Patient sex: M
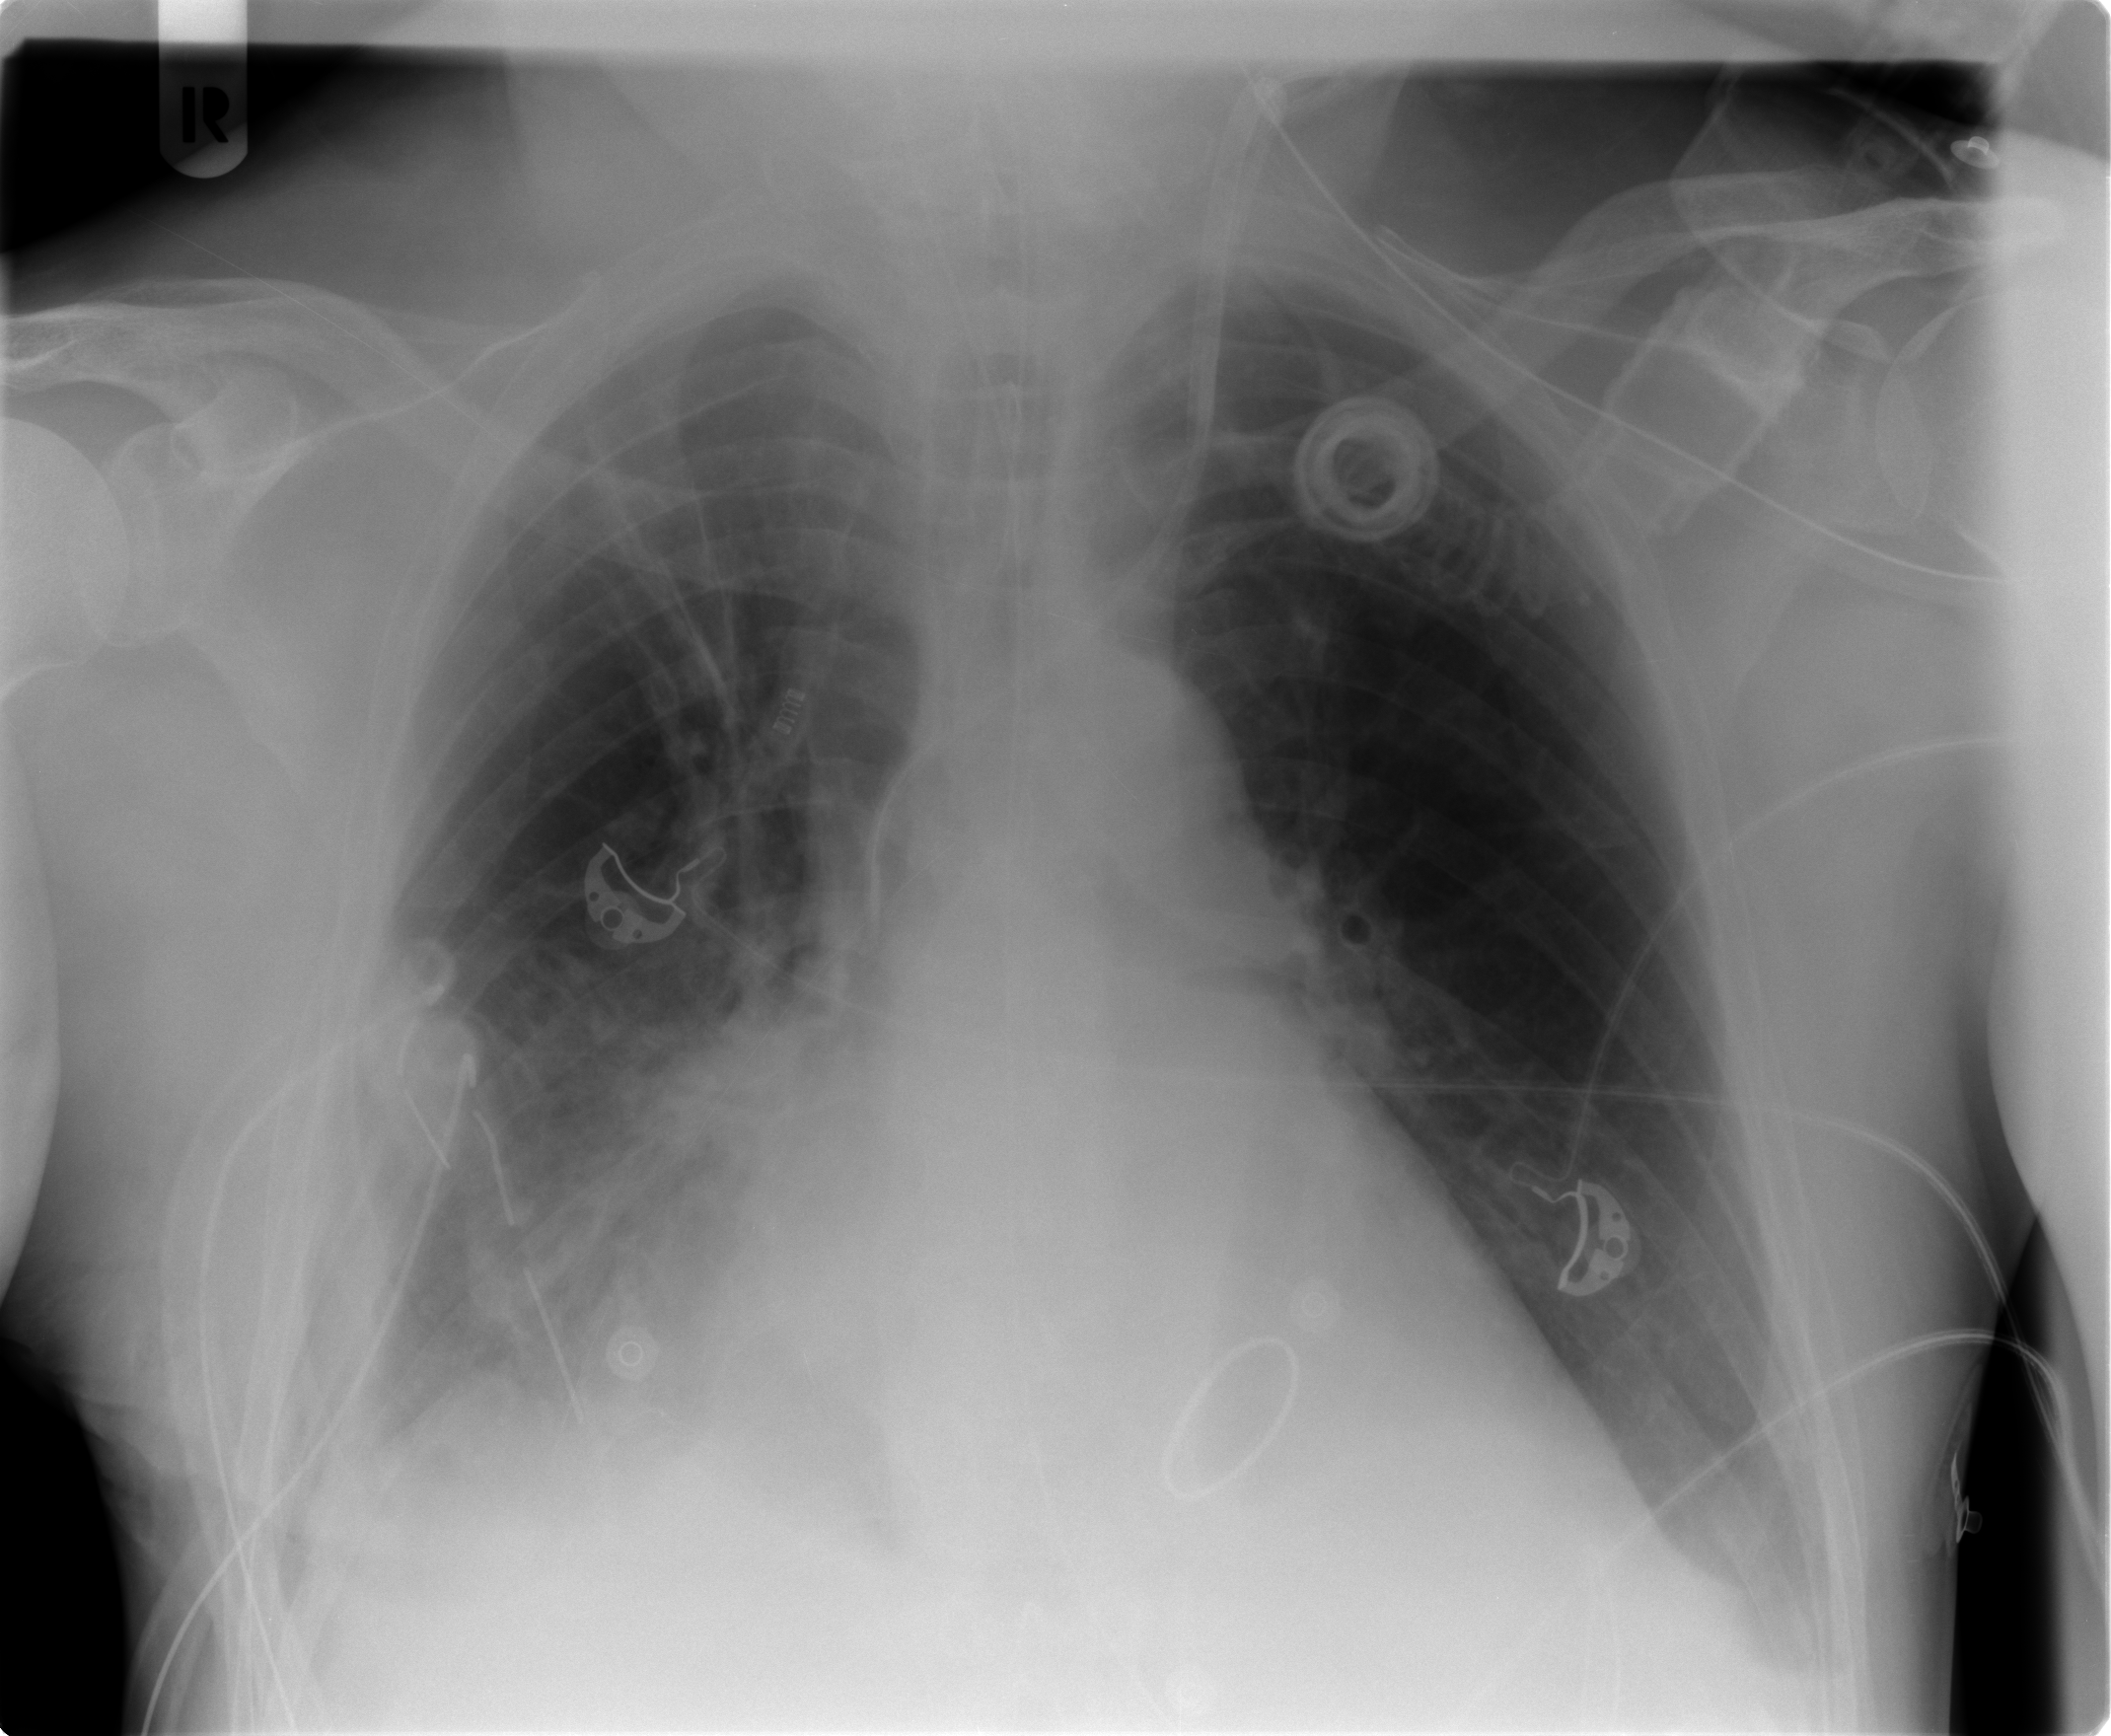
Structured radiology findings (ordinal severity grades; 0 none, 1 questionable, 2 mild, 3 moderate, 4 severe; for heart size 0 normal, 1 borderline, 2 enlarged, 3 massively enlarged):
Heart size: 2
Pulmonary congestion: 1
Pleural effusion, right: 2
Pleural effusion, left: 0
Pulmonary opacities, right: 0
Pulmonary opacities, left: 0
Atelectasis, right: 2
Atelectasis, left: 0